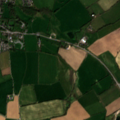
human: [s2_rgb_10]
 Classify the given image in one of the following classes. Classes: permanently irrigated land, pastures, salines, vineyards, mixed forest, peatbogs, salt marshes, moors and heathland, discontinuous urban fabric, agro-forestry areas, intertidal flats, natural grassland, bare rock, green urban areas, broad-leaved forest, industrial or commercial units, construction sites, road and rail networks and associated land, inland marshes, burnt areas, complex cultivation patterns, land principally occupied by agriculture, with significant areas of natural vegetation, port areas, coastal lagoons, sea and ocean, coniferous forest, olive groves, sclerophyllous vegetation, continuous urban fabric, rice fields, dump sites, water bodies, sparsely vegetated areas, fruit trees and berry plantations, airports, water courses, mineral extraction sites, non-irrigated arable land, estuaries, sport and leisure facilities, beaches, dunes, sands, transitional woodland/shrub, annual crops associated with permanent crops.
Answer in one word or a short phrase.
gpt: discontinuous urban fabric, non-irrigated arable land, pastures